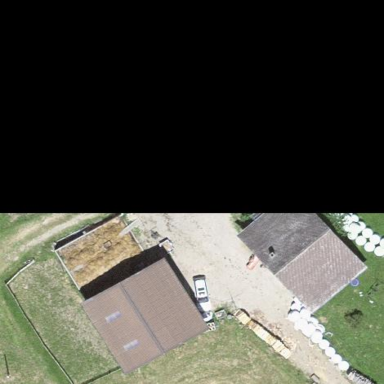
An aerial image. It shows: Farm building.